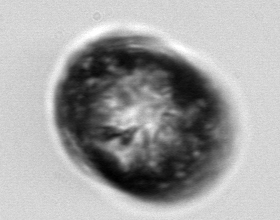
Label: Guinardia_flaccida